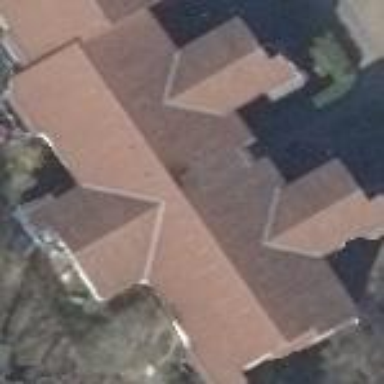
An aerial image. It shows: Gabled roof adorns the apartments building.